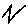
Label: zigzag